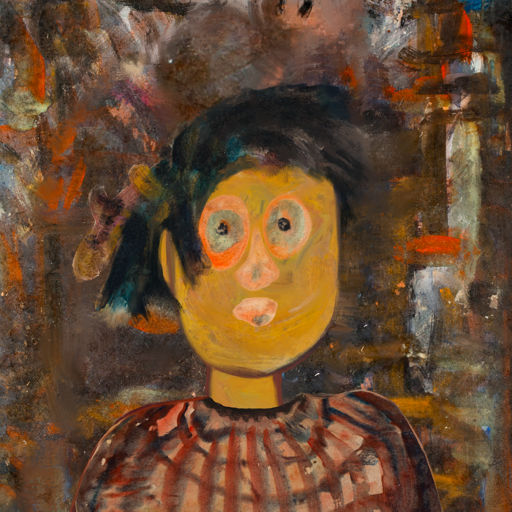
Background: GypsyQueen, Head And Neck Front: After_Raid, Face Front: Childish, Bust: Orphan, Hair Front: Pipe, Head Accessory: Blank, Second Necklace: Blank, Necklace: Blank, Baby: Blank